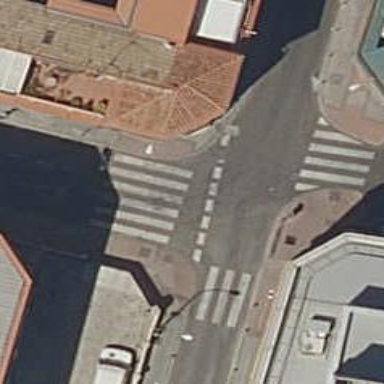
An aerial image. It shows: Uncontrolled road crossing.